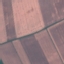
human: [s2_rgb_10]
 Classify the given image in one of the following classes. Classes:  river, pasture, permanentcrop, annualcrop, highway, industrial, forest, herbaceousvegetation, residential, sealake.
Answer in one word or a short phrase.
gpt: AnnualCrop